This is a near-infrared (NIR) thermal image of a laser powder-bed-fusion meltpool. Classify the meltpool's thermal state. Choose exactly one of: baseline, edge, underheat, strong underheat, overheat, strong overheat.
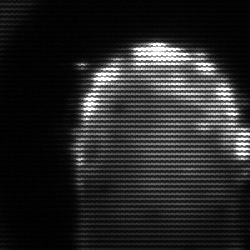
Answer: baseline